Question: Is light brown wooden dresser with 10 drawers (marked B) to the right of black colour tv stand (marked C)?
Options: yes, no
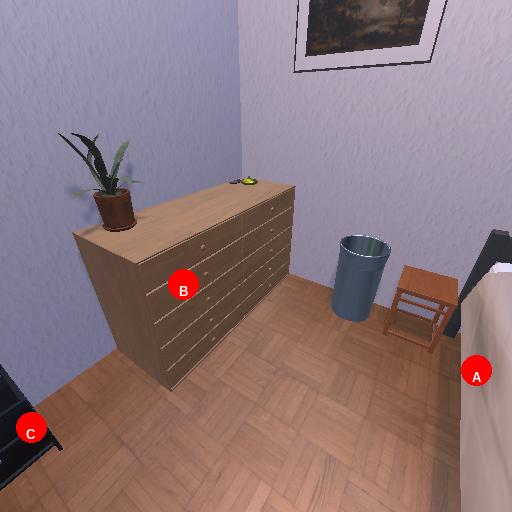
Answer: yes